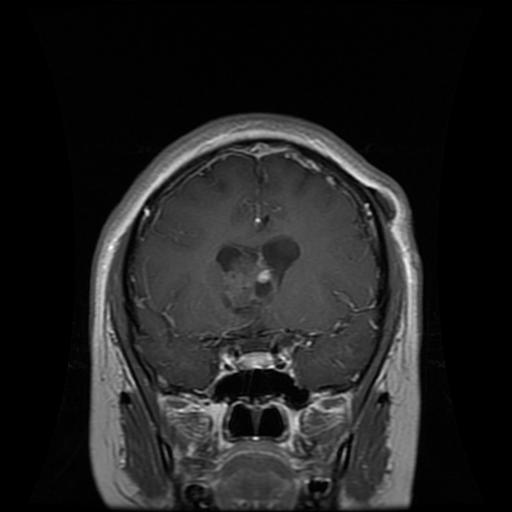
Label: glioma